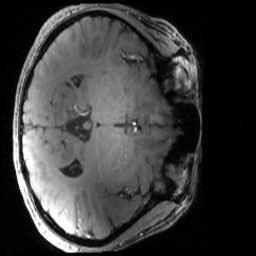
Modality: MP2RAGE
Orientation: axial
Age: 22
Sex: female
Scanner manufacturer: siemens
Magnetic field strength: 6.98 T
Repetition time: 6 s
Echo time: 0.00283 s